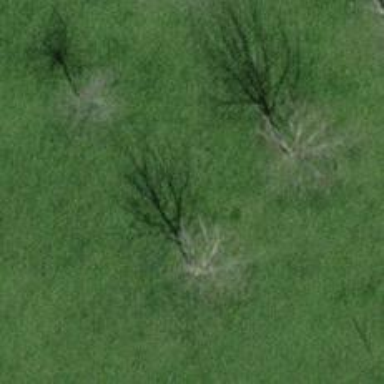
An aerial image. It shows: Row of trees in natural setting.